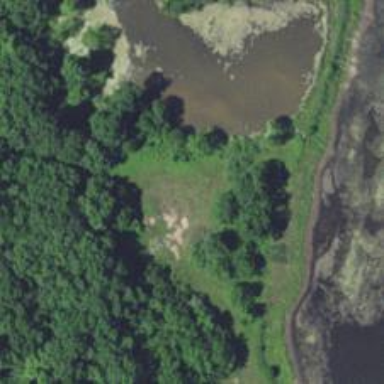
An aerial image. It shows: Pond surrounded by natural water.